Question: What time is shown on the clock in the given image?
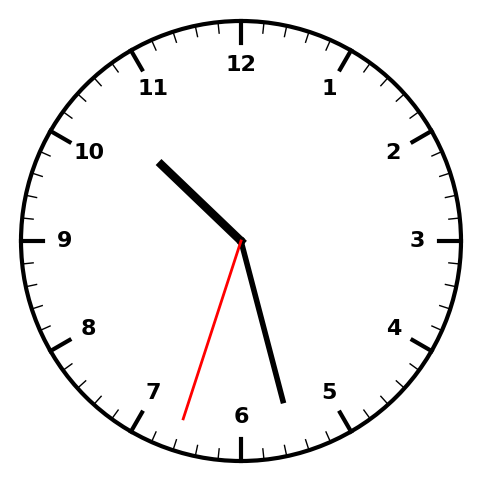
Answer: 10:27:33